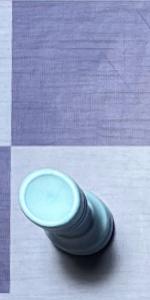
Label: Rook_White